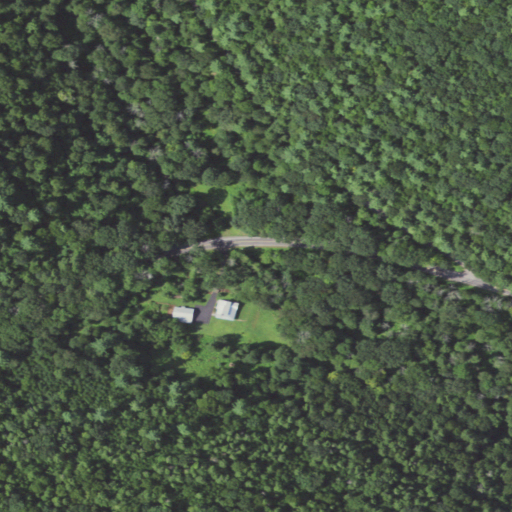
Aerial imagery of valley in Pennsylvania named Schultz Hollow containing mixed forest, open development, evergreen forest, and deciduous forest